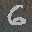
Label: 6